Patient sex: M
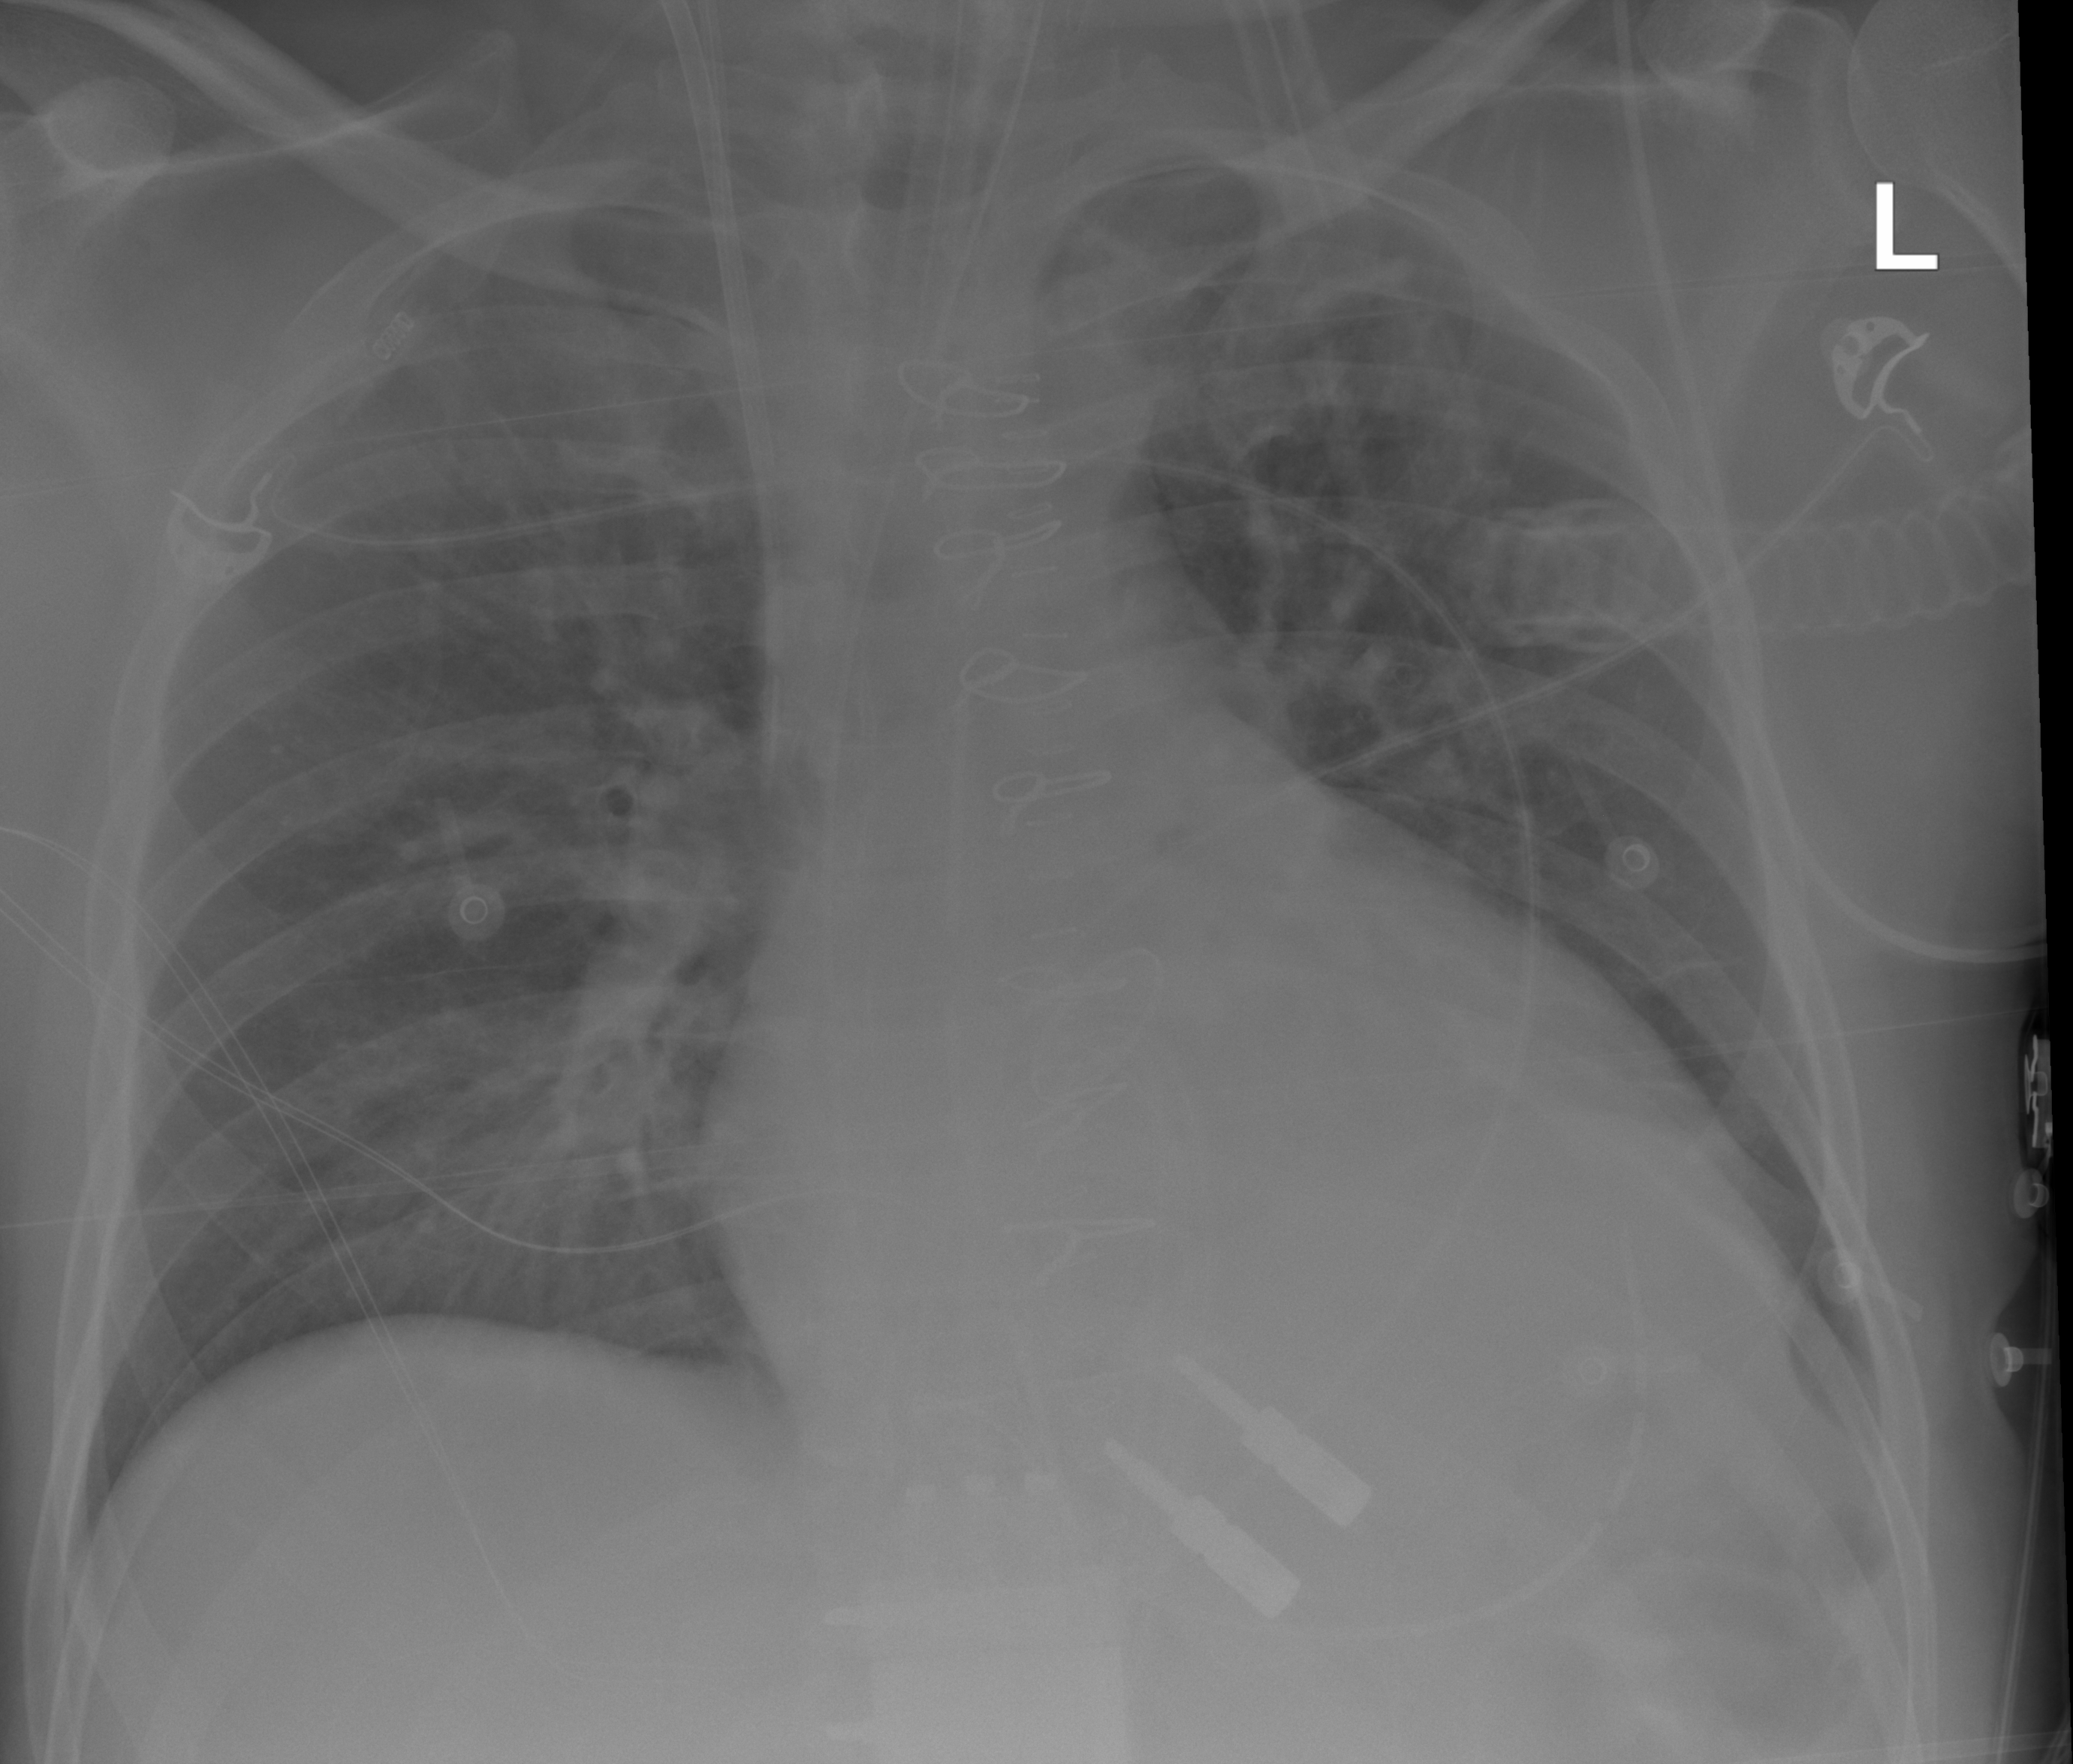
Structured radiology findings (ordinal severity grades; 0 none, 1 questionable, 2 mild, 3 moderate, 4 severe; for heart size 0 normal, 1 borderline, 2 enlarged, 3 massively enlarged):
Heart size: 2
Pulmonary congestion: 0
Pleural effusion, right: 0
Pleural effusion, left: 0
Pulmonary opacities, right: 0
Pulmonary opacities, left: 0
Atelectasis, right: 0
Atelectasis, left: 2